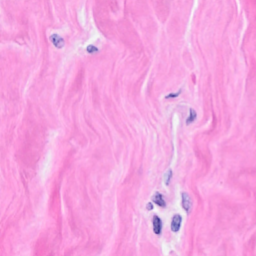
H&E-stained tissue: Breast